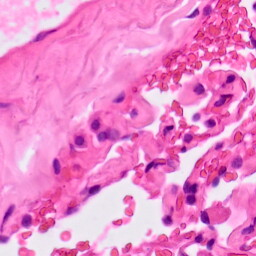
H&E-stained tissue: Lung